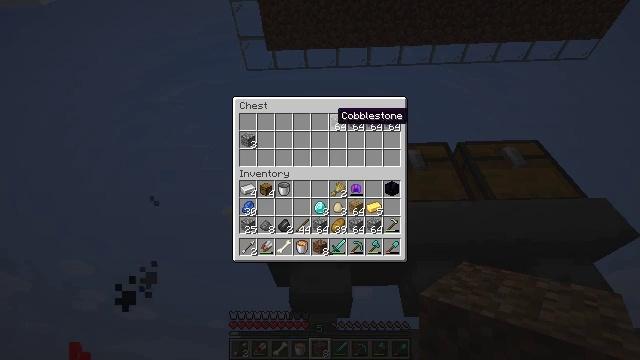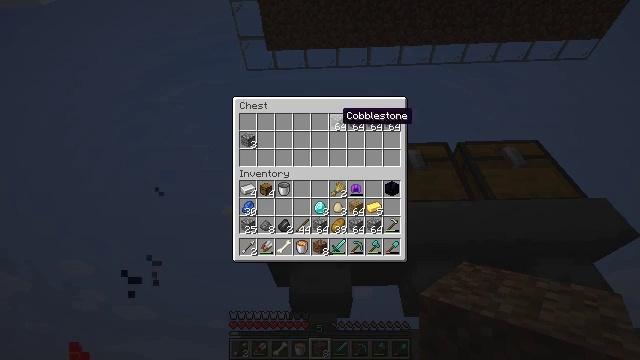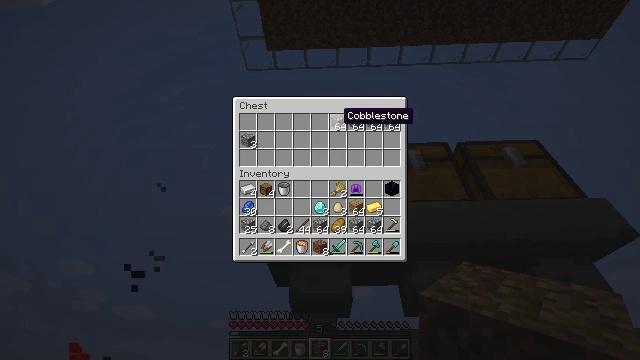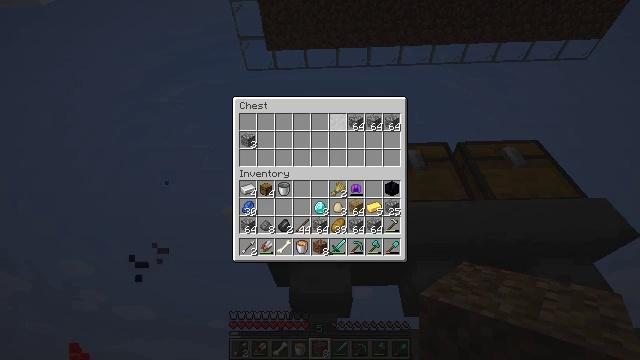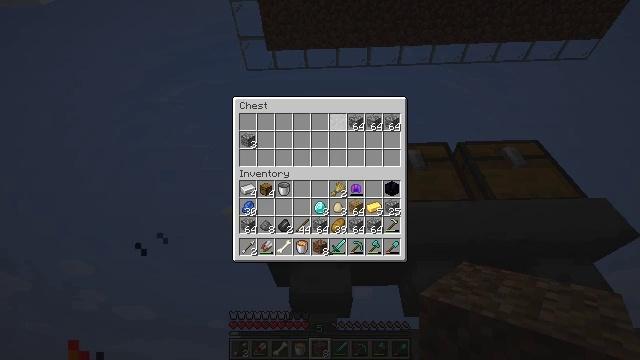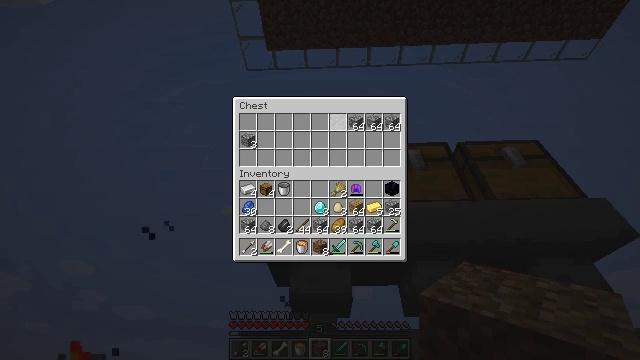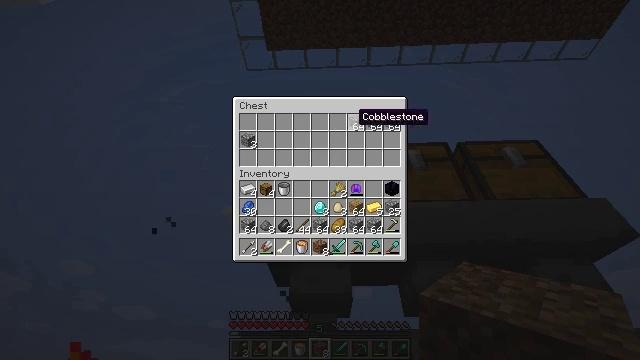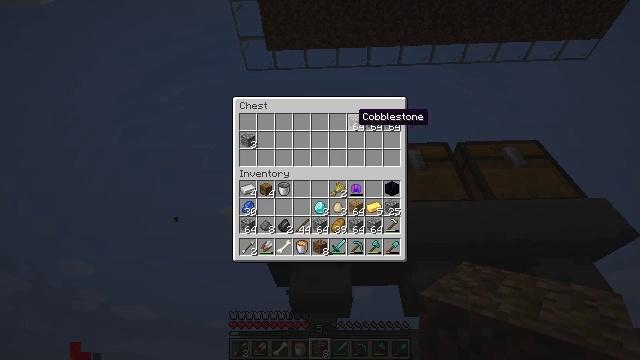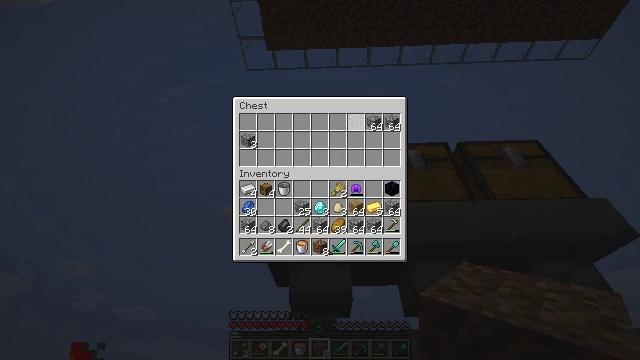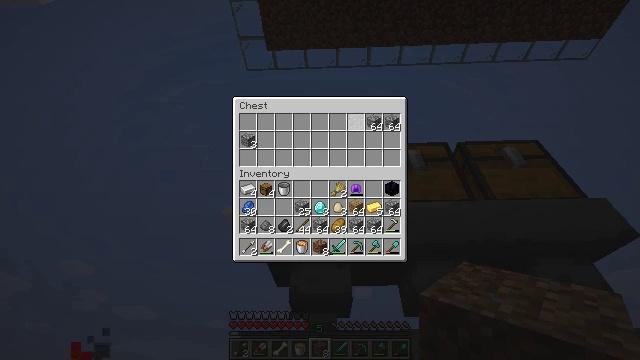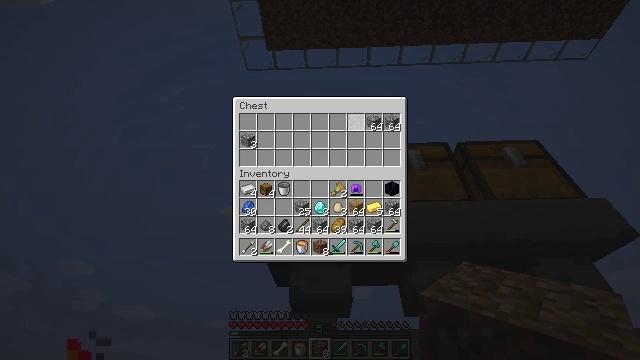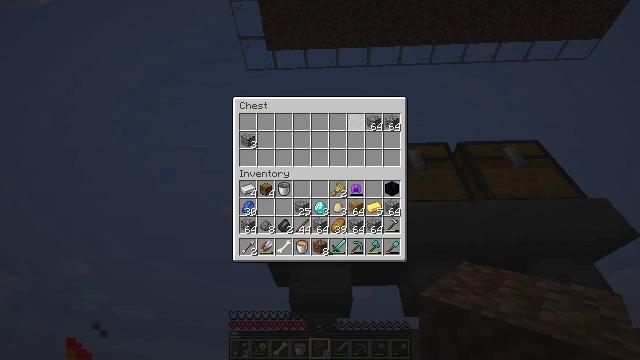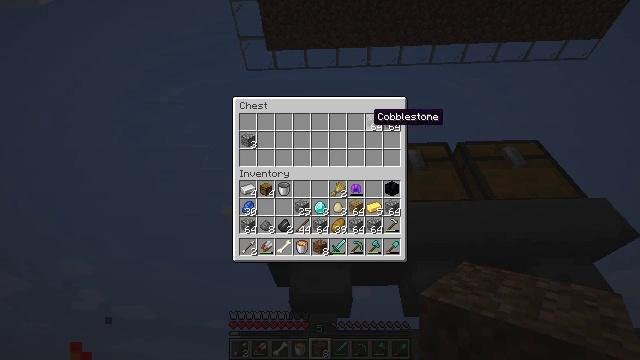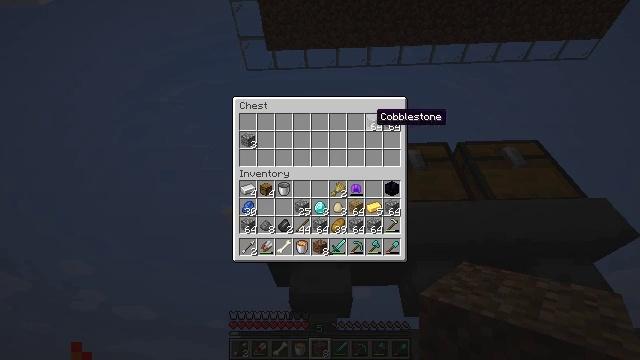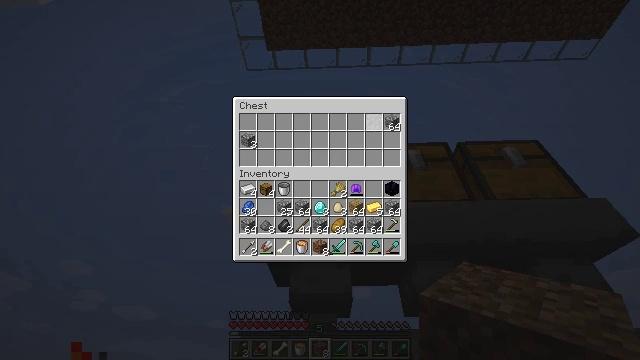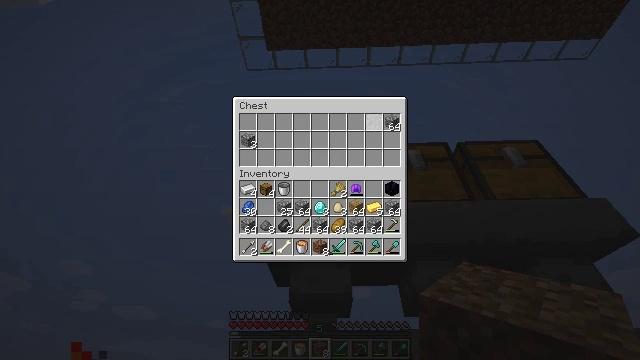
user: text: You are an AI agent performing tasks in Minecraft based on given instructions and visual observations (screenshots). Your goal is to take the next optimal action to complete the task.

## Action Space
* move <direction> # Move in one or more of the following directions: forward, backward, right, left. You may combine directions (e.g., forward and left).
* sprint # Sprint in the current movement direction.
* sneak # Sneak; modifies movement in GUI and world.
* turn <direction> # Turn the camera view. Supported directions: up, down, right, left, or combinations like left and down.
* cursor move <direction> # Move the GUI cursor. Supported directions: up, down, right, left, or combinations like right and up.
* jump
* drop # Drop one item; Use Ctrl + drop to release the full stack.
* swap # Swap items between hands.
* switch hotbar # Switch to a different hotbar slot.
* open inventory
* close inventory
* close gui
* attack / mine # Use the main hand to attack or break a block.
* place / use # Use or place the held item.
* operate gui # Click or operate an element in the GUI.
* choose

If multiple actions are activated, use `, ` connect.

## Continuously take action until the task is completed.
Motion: motion action
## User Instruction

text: Fill the crafting grid with redstone dust to get a redstone block.
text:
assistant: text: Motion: sneak
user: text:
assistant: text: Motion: sneak
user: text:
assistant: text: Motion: sneak, operate gui
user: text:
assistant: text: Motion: sneak, operate gui
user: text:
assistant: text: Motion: sneak, cursor move right
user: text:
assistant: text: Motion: sneak
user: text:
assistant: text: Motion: sneak
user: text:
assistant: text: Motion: sneak, operate gui
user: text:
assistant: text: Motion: sneak, operate gui
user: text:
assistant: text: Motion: sneak, operate gui
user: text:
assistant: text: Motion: sneak
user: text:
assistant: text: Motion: sneak
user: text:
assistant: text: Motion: sneak
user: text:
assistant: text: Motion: sneak, operate gui
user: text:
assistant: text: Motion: sneak, operate gui
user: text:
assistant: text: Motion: sneak, operate gui
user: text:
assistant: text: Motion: sneak, cursor move right
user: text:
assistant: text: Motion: sneak
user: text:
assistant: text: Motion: sneak
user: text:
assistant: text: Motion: sneak
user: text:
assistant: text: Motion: sneak, operate gui
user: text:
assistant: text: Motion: sneak, operate gui
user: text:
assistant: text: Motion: sneak, operate gui
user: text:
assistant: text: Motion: sneak, cursor move left
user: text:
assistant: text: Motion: sneak, cursor move left
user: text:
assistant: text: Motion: sneak, cursor move left
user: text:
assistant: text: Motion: sneak, cursor move left
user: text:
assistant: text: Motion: sneak
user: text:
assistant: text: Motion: sneak
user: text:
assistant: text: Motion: sneak